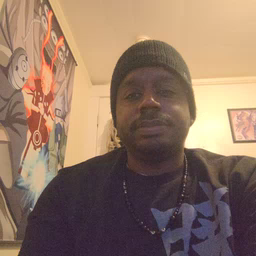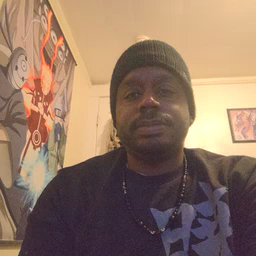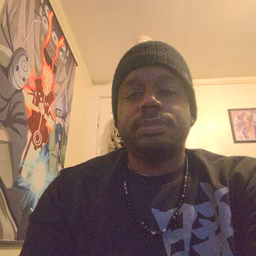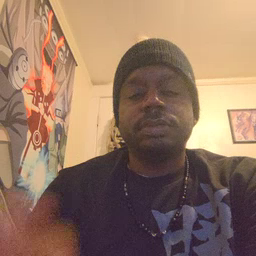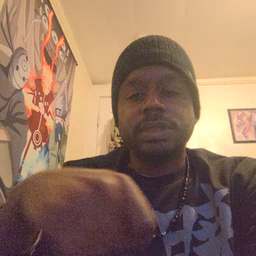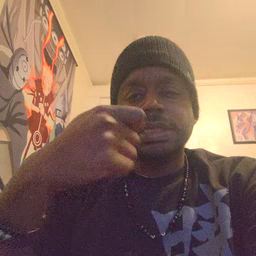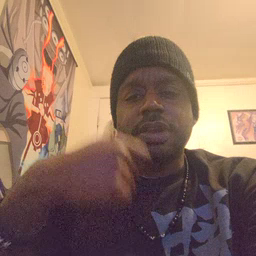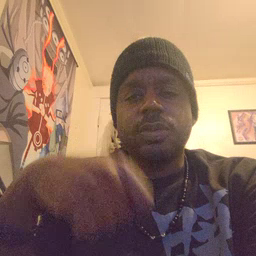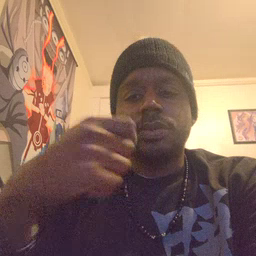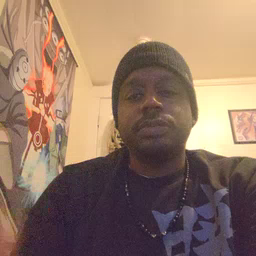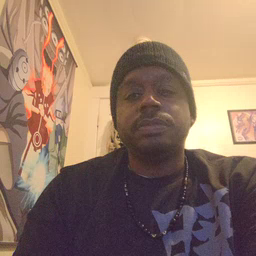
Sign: cereal